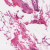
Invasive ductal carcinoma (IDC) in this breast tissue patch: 0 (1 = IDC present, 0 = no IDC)